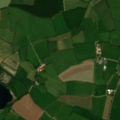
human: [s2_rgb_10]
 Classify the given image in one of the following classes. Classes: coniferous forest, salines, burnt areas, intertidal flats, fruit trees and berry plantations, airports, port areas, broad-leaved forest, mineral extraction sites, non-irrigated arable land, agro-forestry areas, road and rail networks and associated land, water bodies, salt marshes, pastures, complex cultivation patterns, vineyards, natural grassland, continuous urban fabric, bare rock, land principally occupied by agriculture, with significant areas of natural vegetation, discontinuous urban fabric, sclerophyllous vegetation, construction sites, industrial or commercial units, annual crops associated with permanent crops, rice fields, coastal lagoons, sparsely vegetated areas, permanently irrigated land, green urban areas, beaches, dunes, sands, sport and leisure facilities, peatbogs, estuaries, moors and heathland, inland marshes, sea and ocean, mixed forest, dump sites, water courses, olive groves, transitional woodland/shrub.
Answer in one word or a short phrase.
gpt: pastures